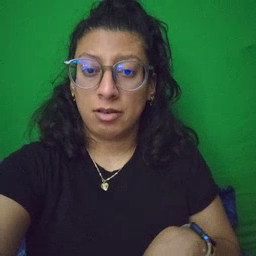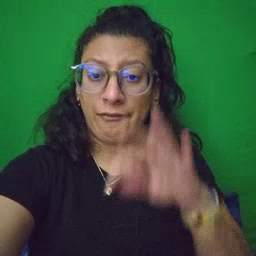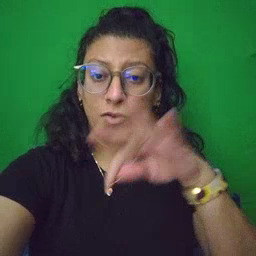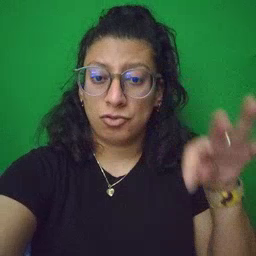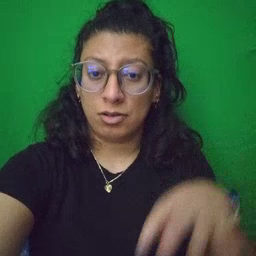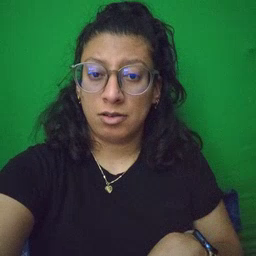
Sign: frenchfries